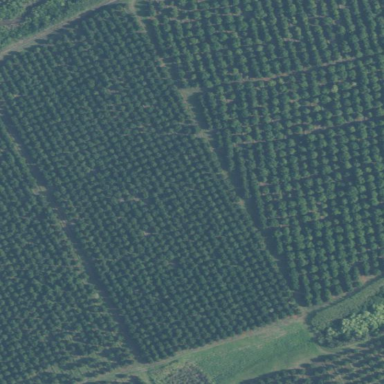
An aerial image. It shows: Orchard filled with macadamia trees.